Field crop: maize
Growth stage: 2
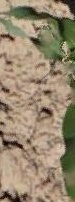
Species: maize